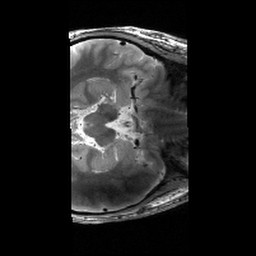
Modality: T2w
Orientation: axial
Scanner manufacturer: siemens
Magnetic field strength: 6.98 T
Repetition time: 5.65 s
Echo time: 0.044 s